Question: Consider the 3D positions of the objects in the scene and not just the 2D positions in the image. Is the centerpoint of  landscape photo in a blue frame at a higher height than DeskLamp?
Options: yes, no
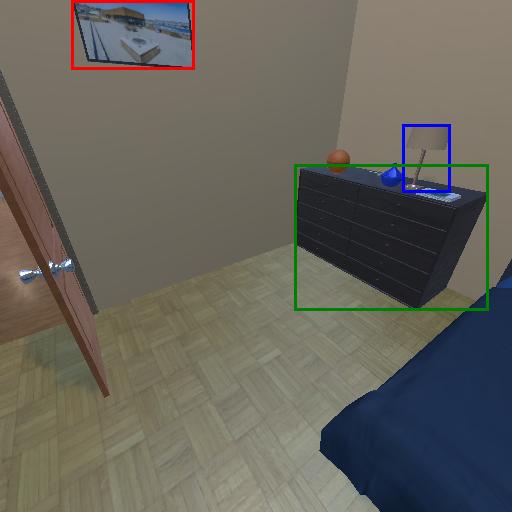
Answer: yes